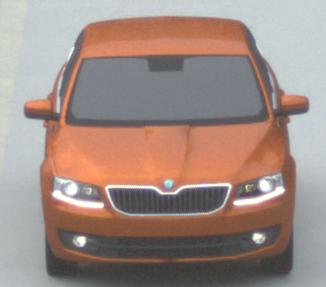
Make: Skoda
Model: Octavia 1.2 TSI
Detailed model: Octavia (III) Limousine
Model produced from: 2013/02
Model produced until: 2015/04
Doors: 5
Color: orange
Road condition: dry road
Daytime: sunrise or sunset
Contrast: low contrast